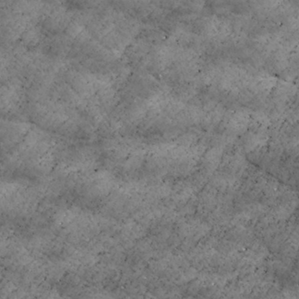
Label: non_frost